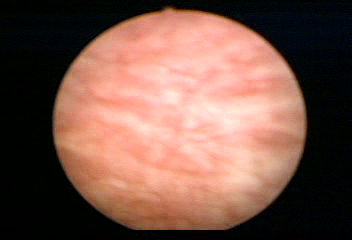
Modality: WLC
Class: Normal mucosa
Bladder cancer association: No